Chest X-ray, PA view. Patient: 34 years old, sex F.
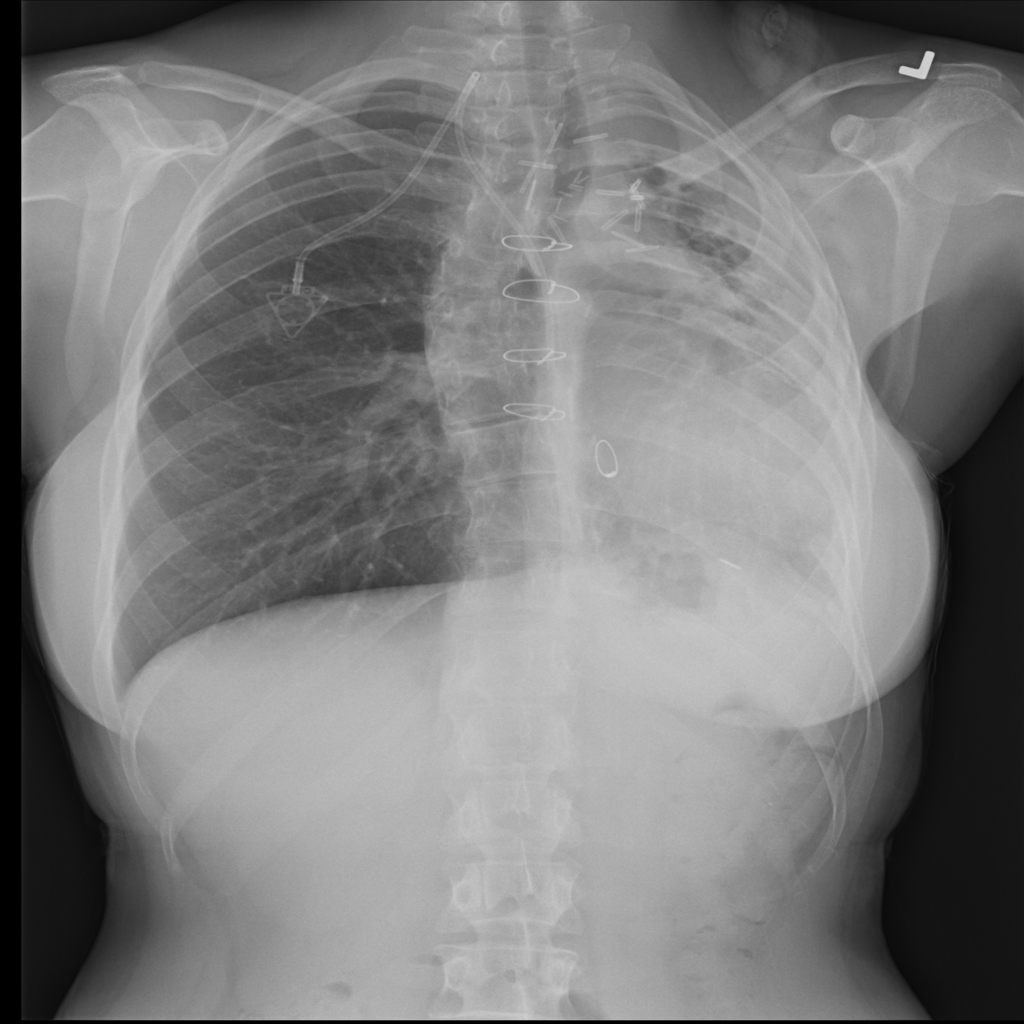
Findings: No Finding